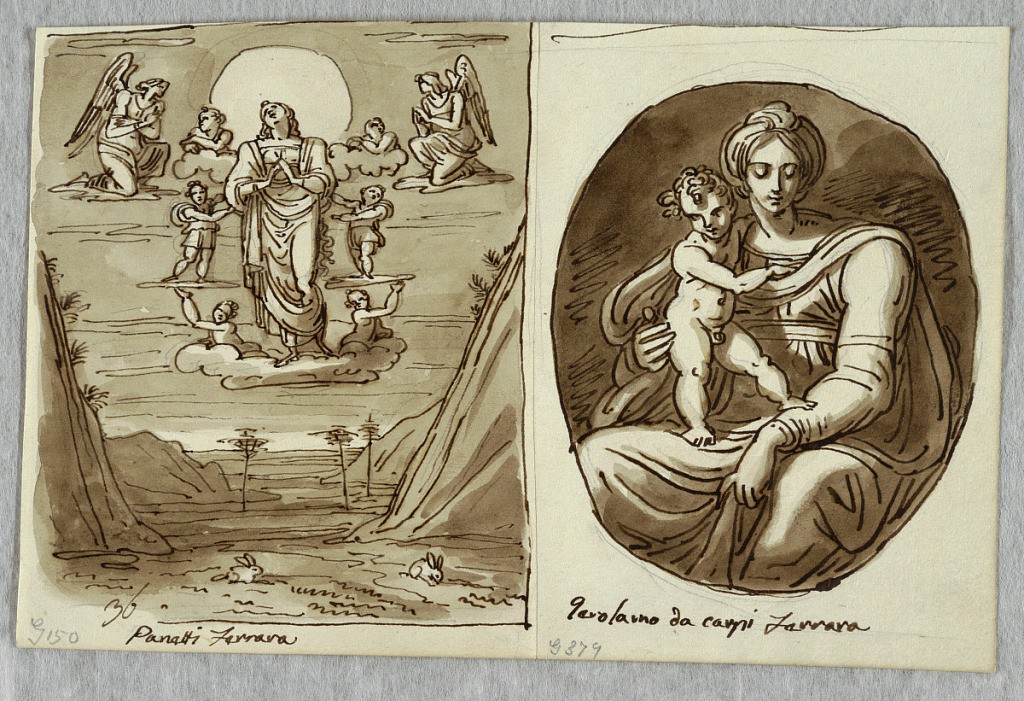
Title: Female Figure Among Clouds; Resurrection, Study after Panetti
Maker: Felice Giani, Italian, 1758–1823
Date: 1821–22
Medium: Pen and brown ink, brush and brown wash, black chalk on heavy white wove paper
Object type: Drawing
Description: Left, Resurrection scene in desert landscape with mountains, plain, and few sparse trees. In upper center, Christ with very large halo stands on cloud; six putti surround him and two kneeling angels flank him. Right, the Madonna and Child in an oval.